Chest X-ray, AP view. Patient: 41 years old, sex F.
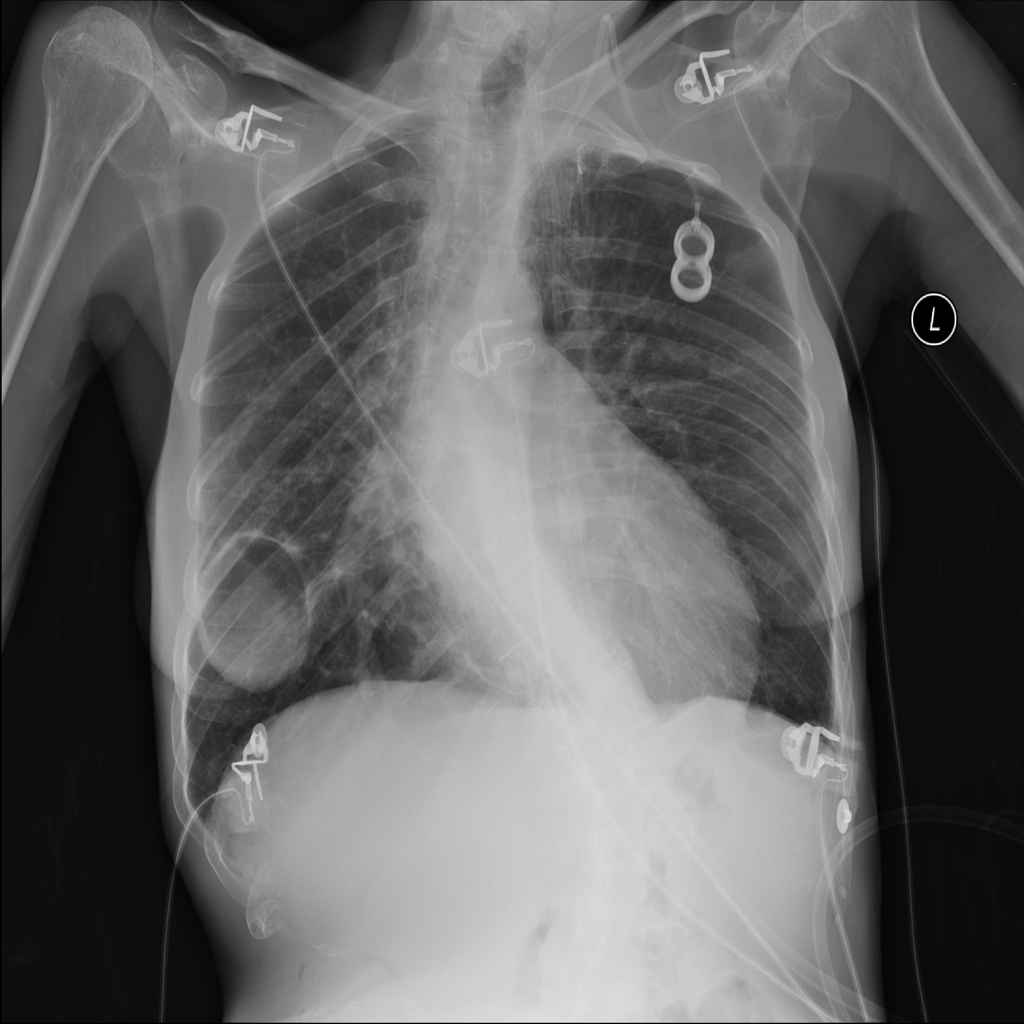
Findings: No Finding